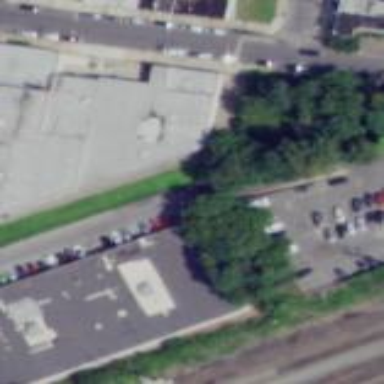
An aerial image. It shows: Parking area.